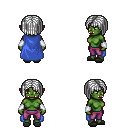
a pixel art fantasy rpg character, female body template, orc, green skin, blue cape, magenta pants, white pageboy hairstyle, white cloth bracers, gray slippers, four views (front, back, left, right), 2x2 character sprite sheet, small pixel art, hard edges, no anti-aliasing